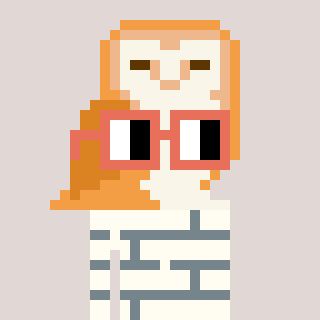
a pixel art character with square orange glasses, a owl-shaped head and a grayscale-colored body on a warm background